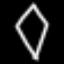
Label: diamond